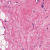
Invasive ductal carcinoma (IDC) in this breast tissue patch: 0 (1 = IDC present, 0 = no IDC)